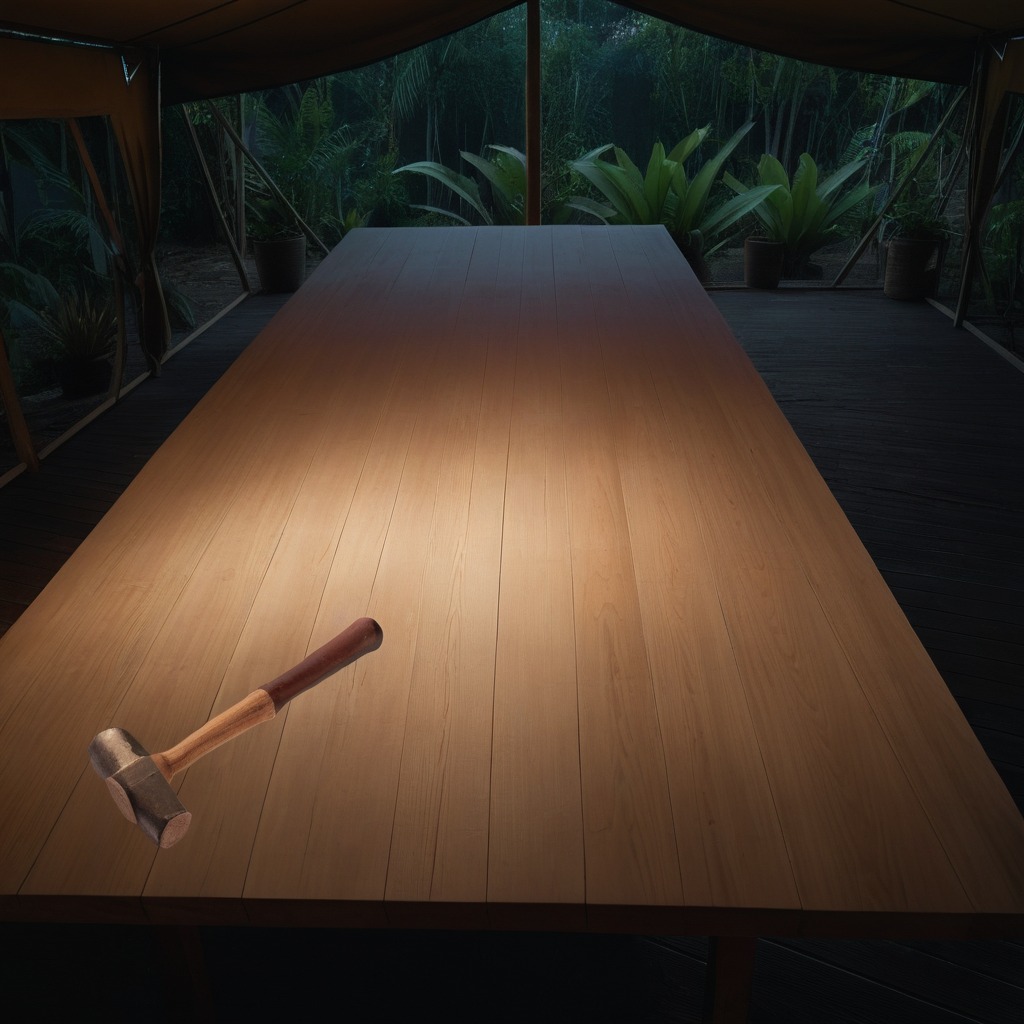
A hammer lies on a clean wooden table inside a jungle field workshop tent at night.